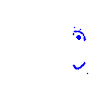
Particle: electron